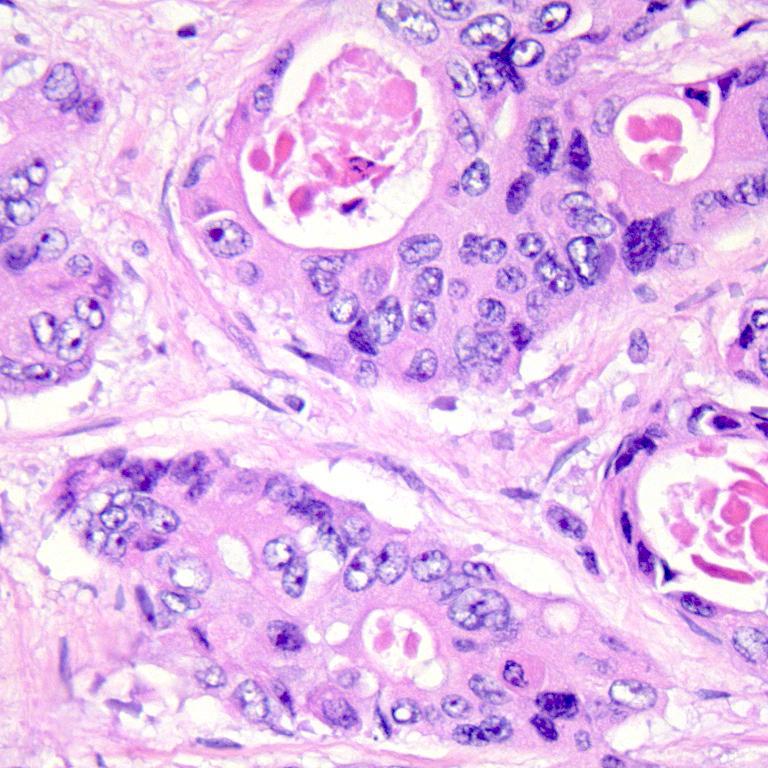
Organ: colon
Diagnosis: adenocarcinomas